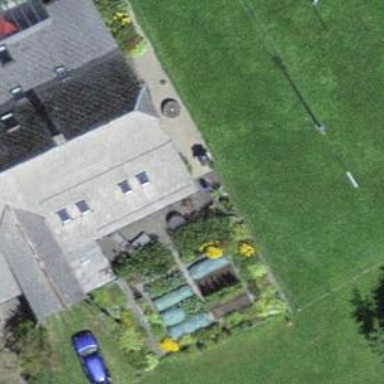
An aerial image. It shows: Garden that is leisure land.